Breast ultrasound image
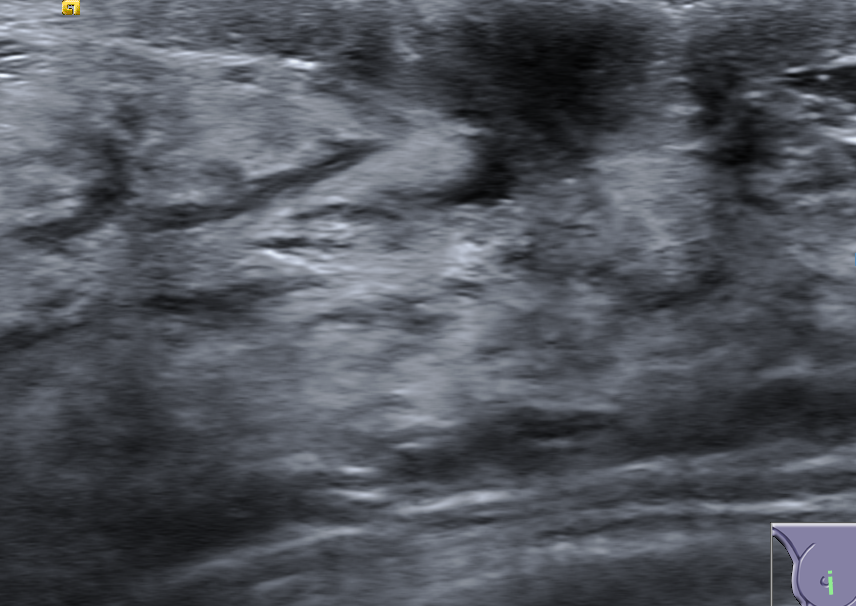
Diagnosis: normal